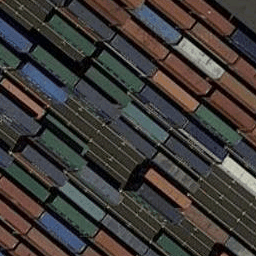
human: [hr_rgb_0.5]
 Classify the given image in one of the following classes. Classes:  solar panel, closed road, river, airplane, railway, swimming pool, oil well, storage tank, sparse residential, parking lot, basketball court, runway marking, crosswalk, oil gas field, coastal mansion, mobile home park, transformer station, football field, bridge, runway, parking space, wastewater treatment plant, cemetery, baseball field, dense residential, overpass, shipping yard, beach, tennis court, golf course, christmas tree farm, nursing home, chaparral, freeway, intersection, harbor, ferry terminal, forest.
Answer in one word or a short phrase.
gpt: shipping yard